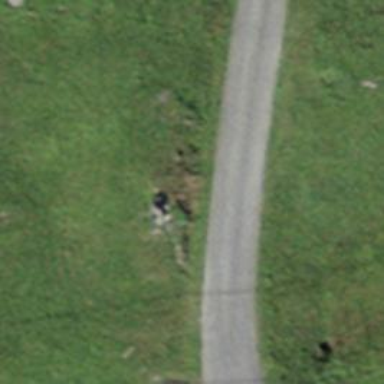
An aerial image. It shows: Bench.